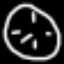
Label: clock